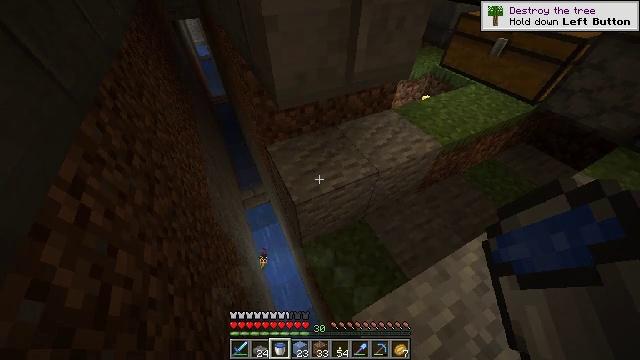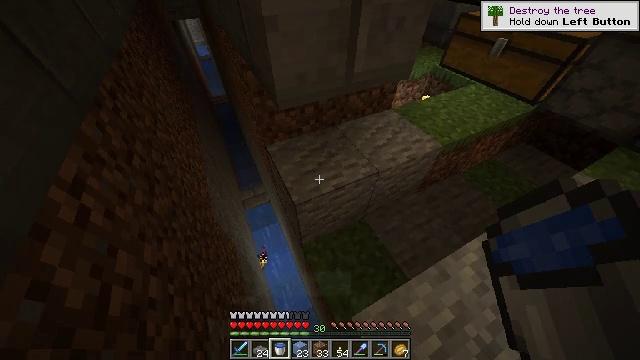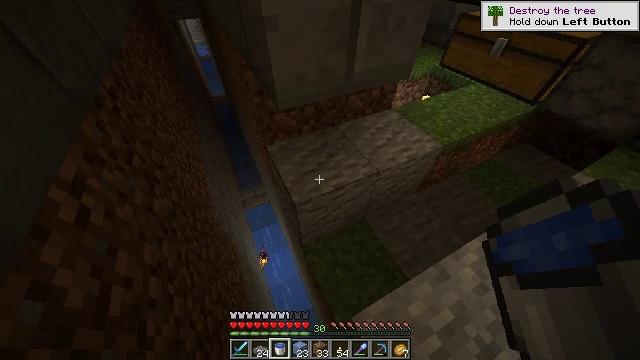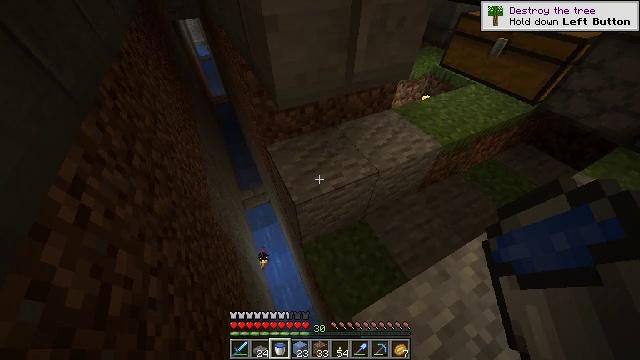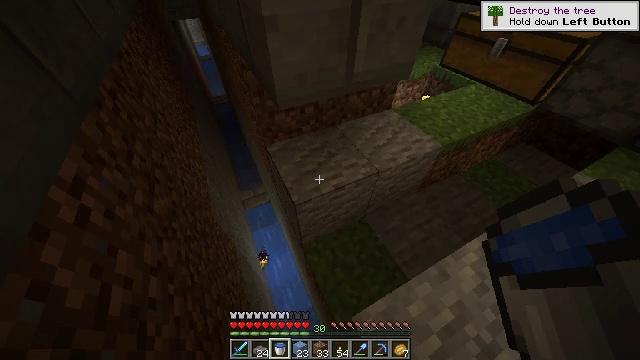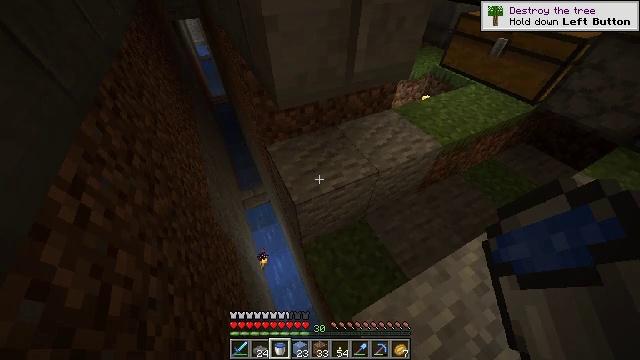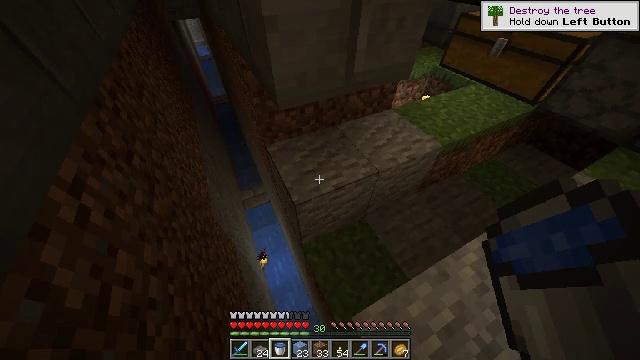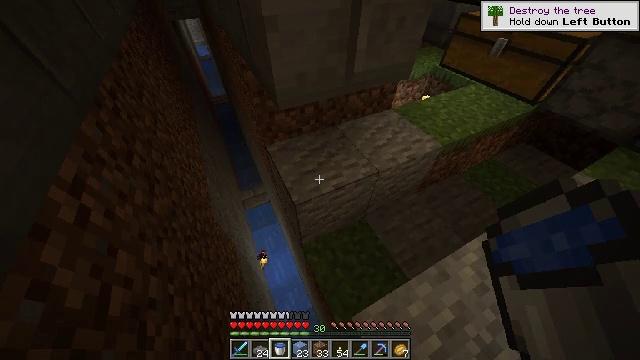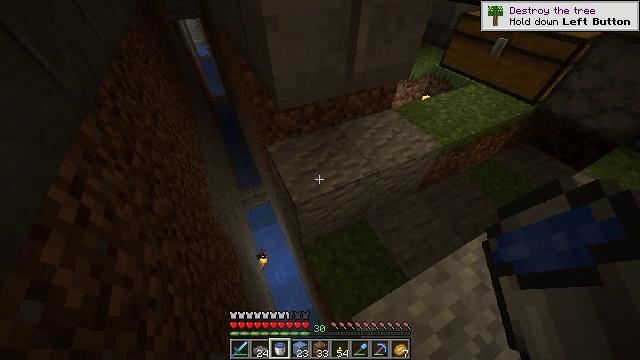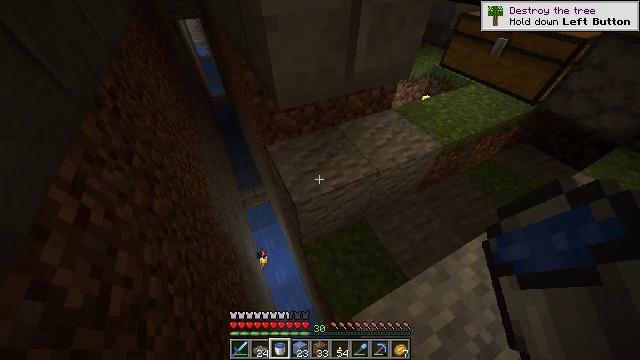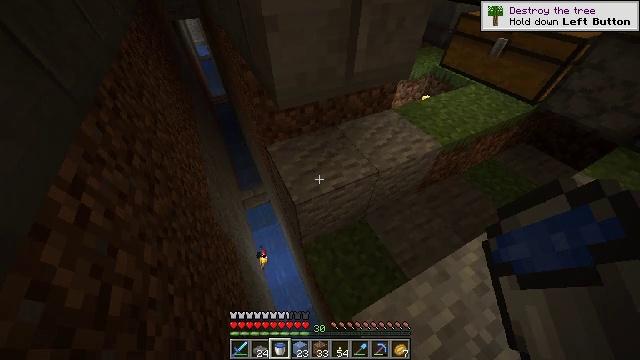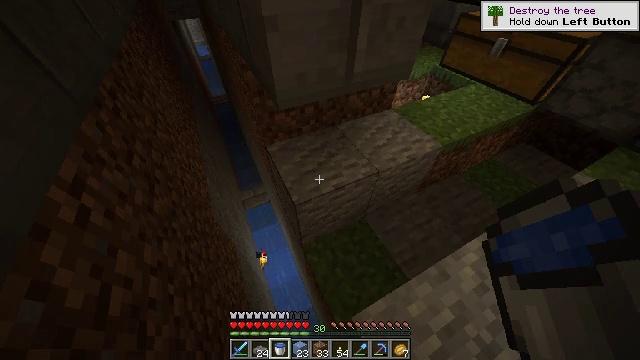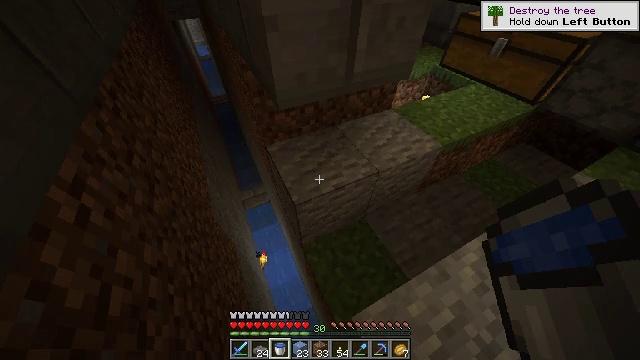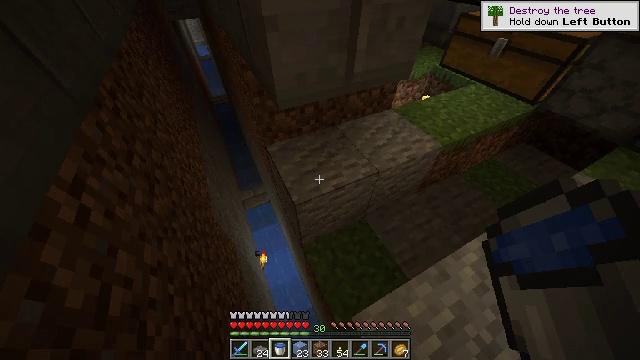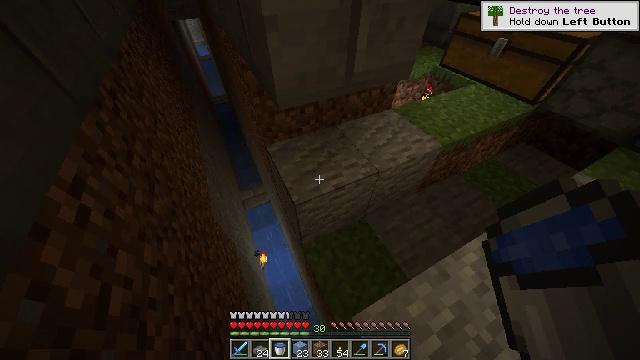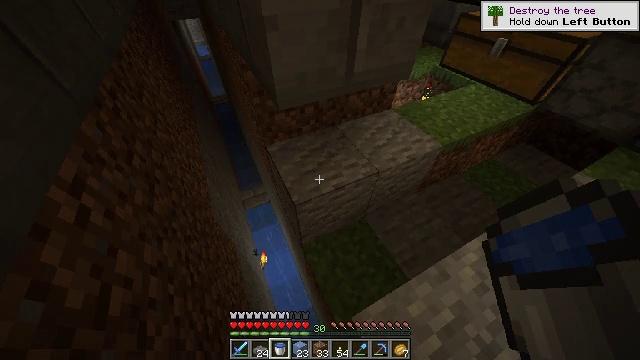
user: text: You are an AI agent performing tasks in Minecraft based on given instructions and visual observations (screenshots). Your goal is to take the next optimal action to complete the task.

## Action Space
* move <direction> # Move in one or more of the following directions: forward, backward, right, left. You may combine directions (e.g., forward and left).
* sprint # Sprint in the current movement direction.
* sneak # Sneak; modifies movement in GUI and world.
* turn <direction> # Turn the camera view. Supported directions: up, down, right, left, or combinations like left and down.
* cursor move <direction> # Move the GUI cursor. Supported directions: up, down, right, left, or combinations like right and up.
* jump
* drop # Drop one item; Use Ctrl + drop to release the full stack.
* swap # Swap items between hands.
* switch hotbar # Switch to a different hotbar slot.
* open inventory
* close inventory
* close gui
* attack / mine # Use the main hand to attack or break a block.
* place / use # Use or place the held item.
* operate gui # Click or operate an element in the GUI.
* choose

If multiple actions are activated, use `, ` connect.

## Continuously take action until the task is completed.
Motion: motion action
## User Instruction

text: Mine stone underground.
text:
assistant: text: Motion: no_op
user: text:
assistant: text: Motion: no_op
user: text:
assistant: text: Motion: no_op
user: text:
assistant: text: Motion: no_op
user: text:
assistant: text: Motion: no_op
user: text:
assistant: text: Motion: no_op
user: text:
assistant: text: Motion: no_op
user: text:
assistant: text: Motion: no_op
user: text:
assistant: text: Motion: no_op
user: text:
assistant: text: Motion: no_op
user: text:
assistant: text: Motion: no_op
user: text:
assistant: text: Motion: no_op
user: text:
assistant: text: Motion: no_op
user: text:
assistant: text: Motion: no_op
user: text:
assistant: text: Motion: no_op
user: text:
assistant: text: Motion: no_op
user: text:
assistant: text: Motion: no_op
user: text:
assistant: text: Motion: no_op
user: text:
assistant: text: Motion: no_op
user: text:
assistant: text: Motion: no_op
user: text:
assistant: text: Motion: no_op
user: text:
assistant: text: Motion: no_op
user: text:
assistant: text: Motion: no_op
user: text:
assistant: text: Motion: no_op
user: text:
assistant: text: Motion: no_op
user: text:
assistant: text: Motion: no_op
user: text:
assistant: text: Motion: turn right and down
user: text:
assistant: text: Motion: turn right and down
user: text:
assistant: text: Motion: turn right and down
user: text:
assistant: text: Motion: turn down